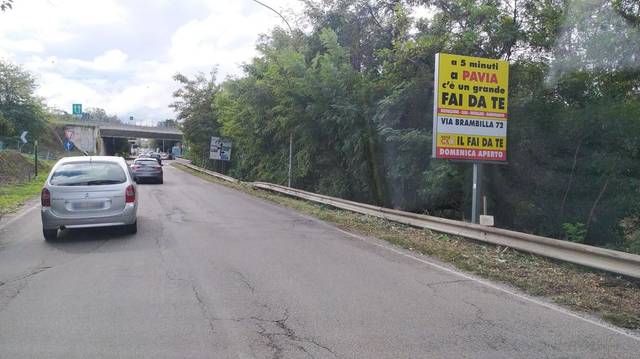
Region: Italy
Coordinates: 45.207, 9.148